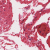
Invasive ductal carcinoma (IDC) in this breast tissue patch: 0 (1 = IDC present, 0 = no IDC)